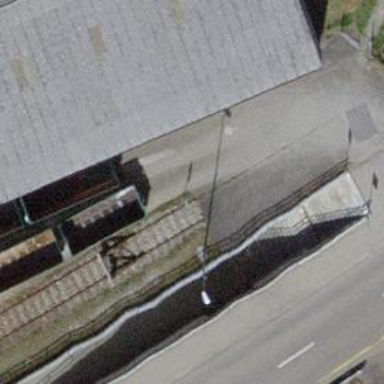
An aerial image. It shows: Railway buffer stop.